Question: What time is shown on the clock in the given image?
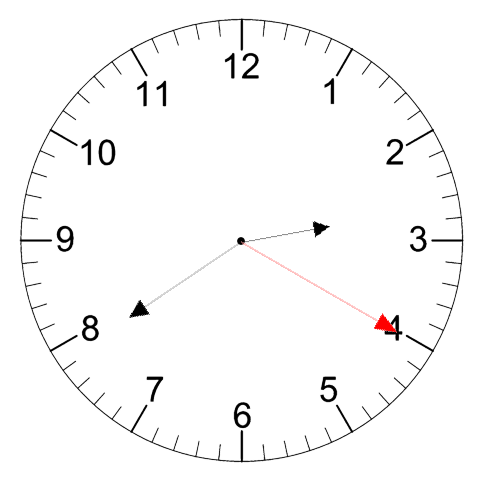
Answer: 02:39:20